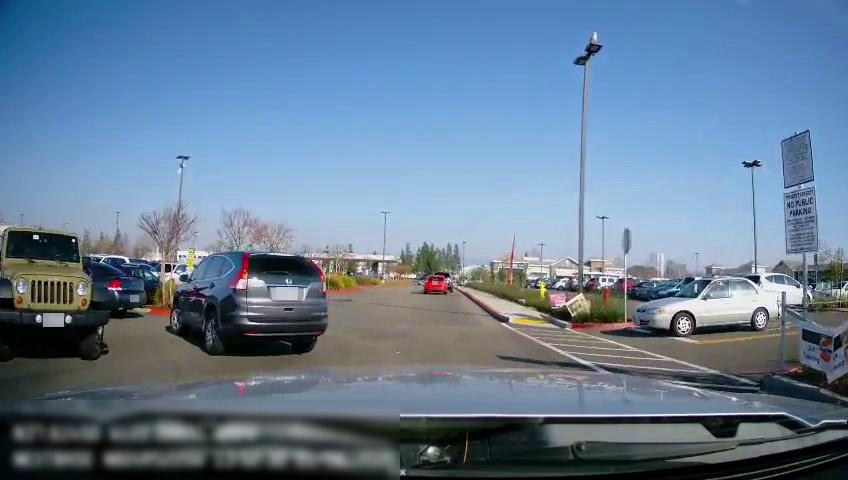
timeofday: Day
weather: Sunny
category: Drivable Space
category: Vehicles | SUV
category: Vehicles | Car
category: Vehicles | SUV
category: Vehicles | SUV
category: Vehicles | Car
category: Vehicles | Van
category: Vehicles | Car
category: Vehicles | Car
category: Vehicles | Car
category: Vehicles | SUV
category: Traffic | Signs
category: Traffic | Signs